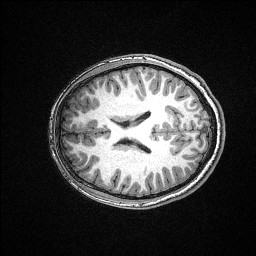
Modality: T1w
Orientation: axial
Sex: male
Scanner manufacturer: siemens
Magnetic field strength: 3 T
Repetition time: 2.3 s
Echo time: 0.00336 s